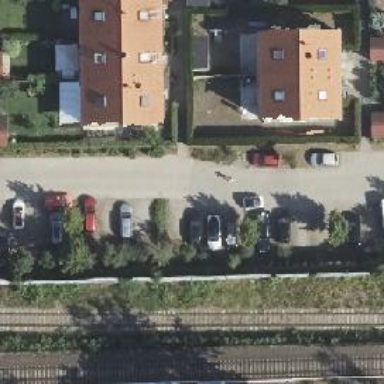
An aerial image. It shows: Footway.